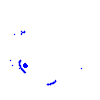
Particle: pion